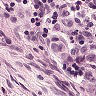
Metastatic tissue present: yes